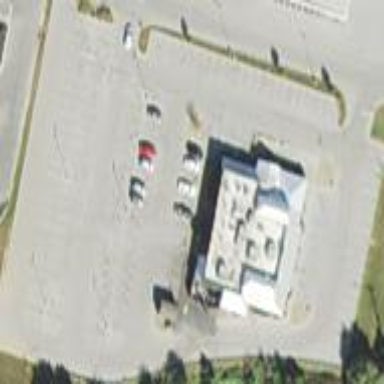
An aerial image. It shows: Parking area.